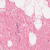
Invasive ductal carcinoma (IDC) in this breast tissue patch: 0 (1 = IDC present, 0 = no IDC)